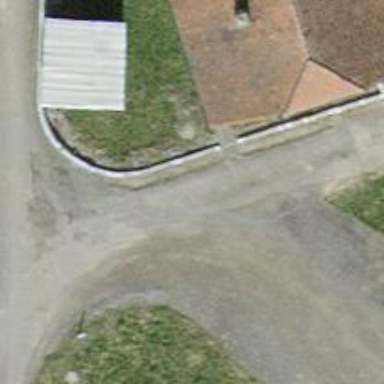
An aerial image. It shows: Road made of pebblestone meant for service vehicles.